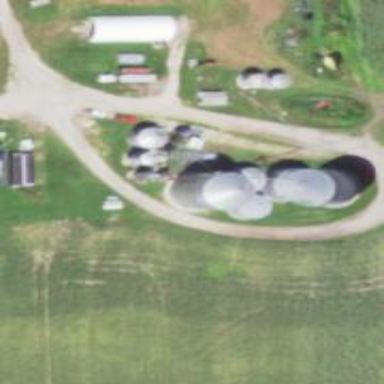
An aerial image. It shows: Silo.